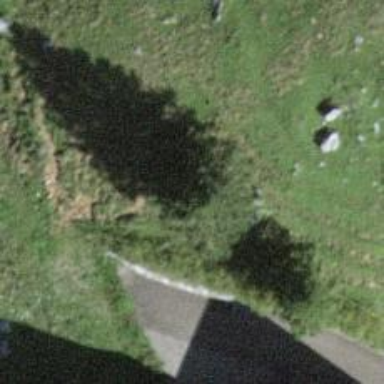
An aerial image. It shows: Evergreen needle-leaved tree.